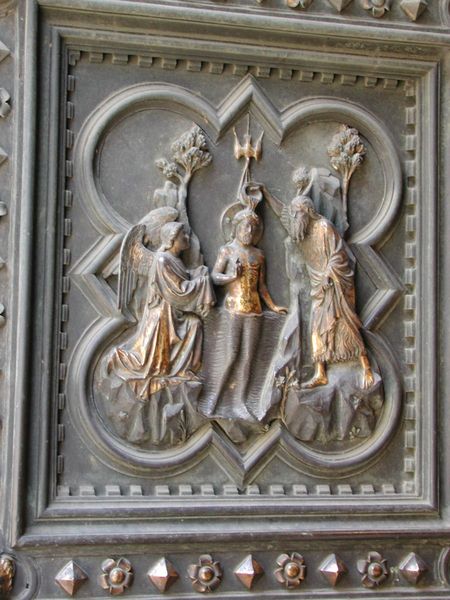
Titel: Südportal
Künstler: Andrea Pisano
Standort: Florenz, Baptisterium (EU - I - Toskana)
Schlagwörter: baum, mann, wasser, bäume, fluss, blume, grau, marmor, tür, blüten, bart, johannes, rahmen, stein, taube, täufer, gold, renaissance, engel, relief, berge, fels, ornamente, bronze, bögen, alter, dom, knien, portal, heiligenschein, nimbus, christus, jesus, segnung, florenz, heilig, taufe, quadrat, klee, christi, geist, johannes der täufer, jordan, heiliger geist, taufe jesu, segensgeste, taueb, baum feld